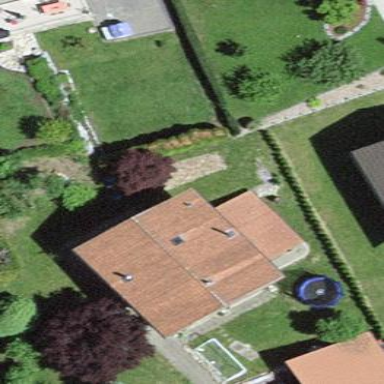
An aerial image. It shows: Simple house.